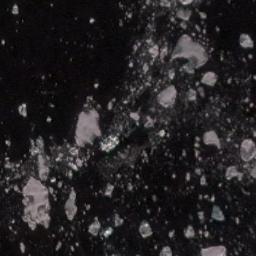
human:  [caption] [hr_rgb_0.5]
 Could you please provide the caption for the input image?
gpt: A large patch of ice of various sizes floats on the deep blue sea .

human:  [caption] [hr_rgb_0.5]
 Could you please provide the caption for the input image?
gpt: There are many ice on the black sea .

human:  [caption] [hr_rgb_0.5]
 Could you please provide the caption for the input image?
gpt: The sea is surrounded by sea ice .

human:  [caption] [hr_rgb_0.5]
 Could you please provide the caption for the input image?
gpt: A lot of sea ice of different sizes floats in the deep blue sea .

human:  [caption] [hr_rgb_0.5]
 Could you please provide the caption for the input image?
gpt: There are many pieces of sea ice .